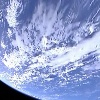
Label: cloud